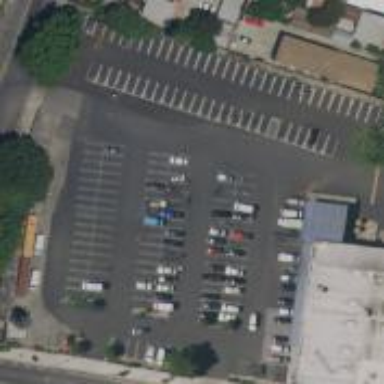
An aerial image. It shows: Parking area with surface.